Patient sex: F
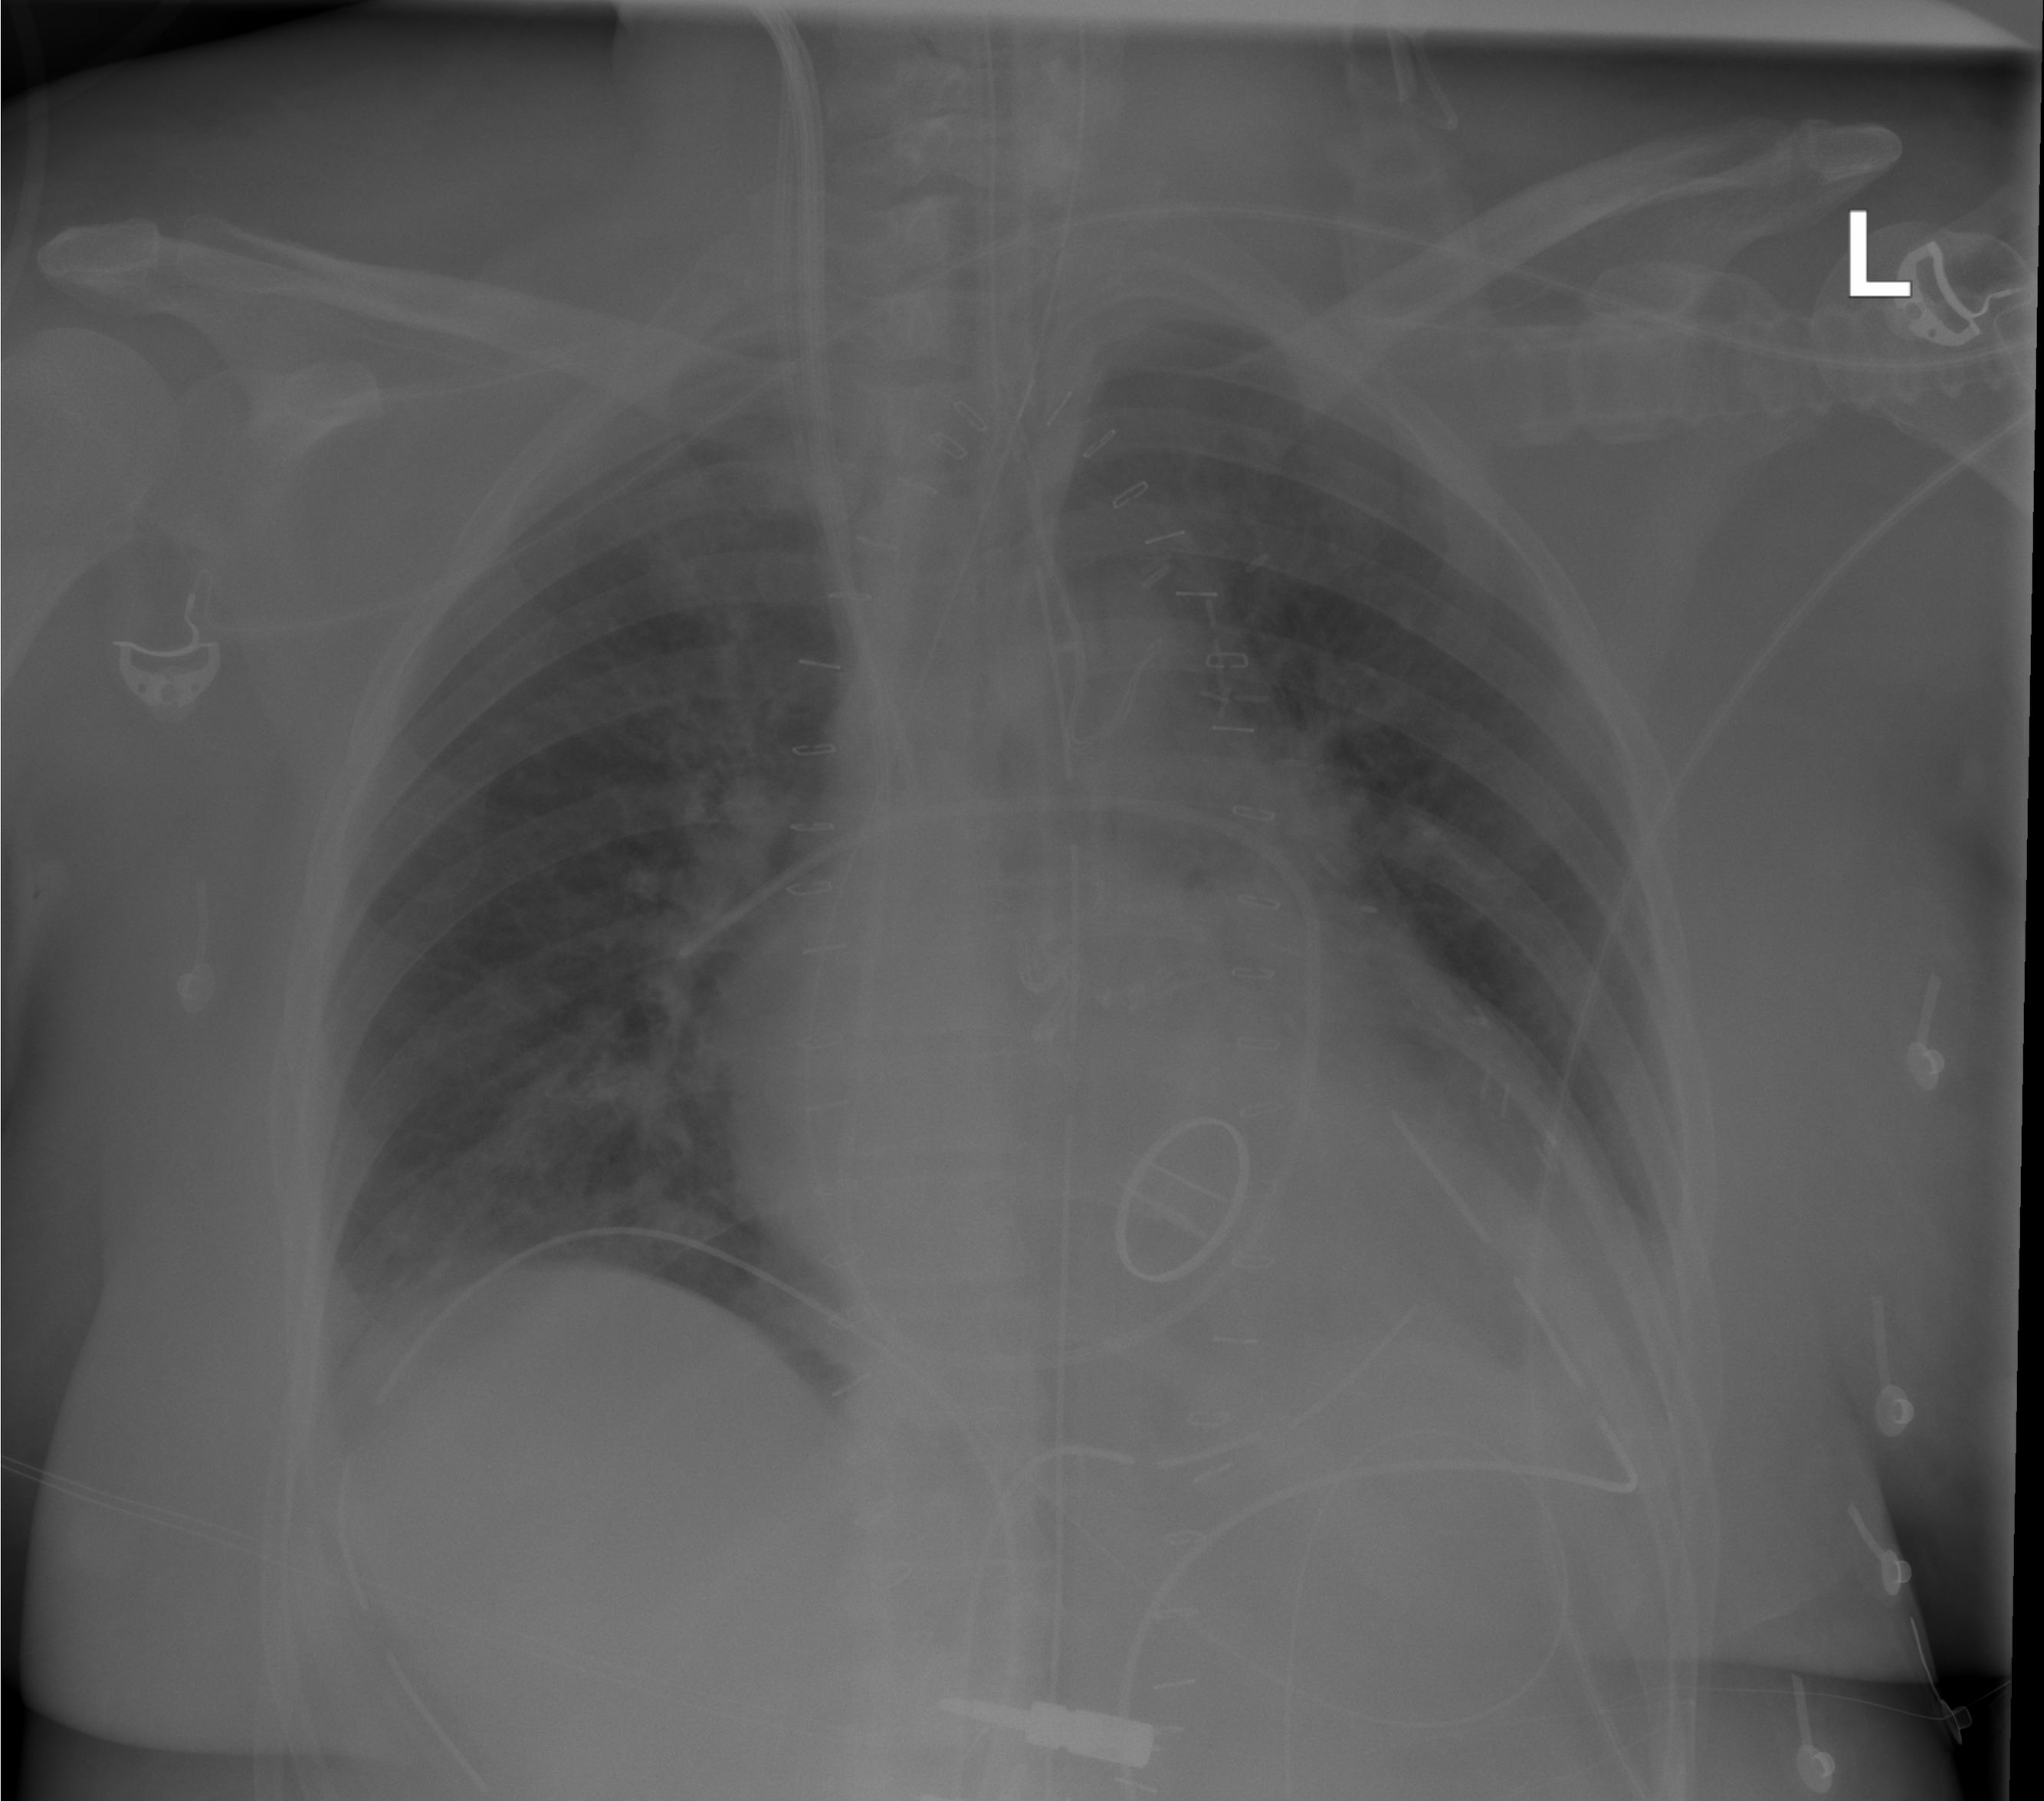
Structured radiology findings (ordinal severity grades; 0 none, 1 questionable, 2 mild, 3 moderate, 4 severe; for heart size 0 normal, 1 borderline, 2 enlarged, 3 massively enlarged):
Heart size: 0
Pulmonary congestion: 0
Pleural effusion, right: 0
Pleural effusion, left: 2
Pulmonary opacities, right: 0
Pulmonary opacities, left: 2
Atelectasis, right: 2
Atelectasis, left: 2